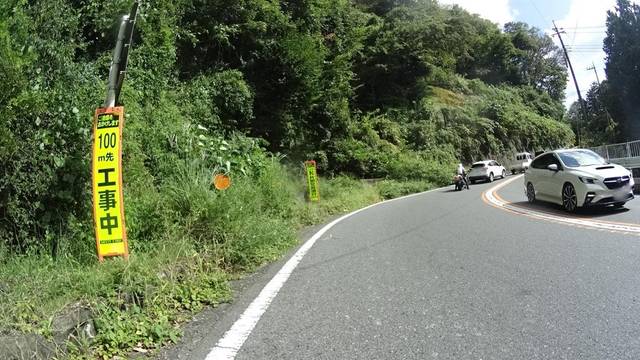
Region: Japan
Coordinates: 35.621, 139.225